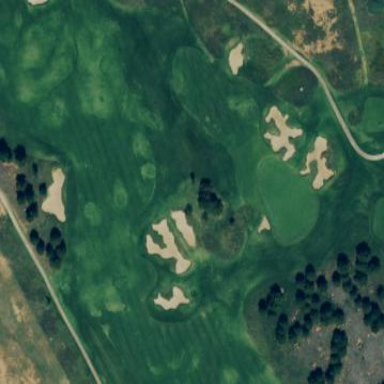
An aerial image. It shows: Rough area on grassy golf course.